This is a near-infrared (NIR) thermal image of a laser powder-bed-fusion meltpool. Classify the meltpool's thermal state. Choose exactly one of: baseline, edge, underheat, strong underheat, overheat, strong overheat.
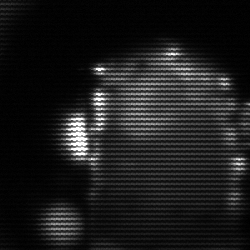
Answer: baseline